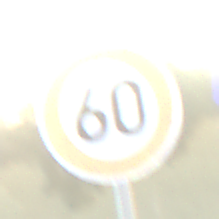
Verkehrszeichen: Geschwindigkeit60
Umgebung: Outdoor, Nature
Tageszeit: SunriseSunset
Wetter: PartlyCloudy
Licht: Natural
Jahreszeit: NotSpecified
Kontrast: LowContrast